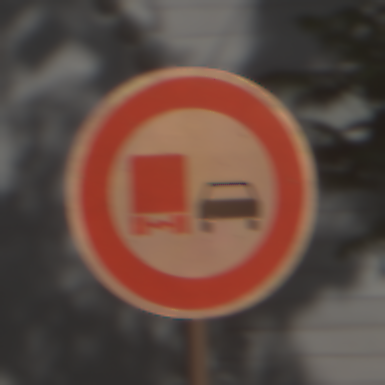
Verkehrszeichen: UeberholverbotKraftfahrzeuge
Umgebung: Outdoor, Suburban
Tageszeit: Midday
Wetter: Clear
Licht: Natural
Jahreszeit: NotSpecified
Kontrast: HighContrast